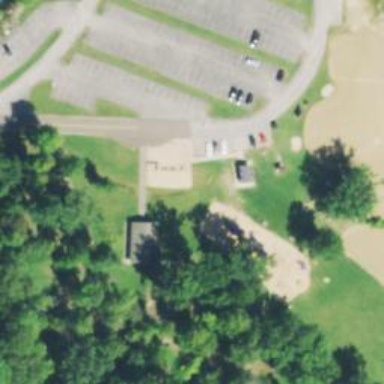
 perfect for leisurely sports activities."